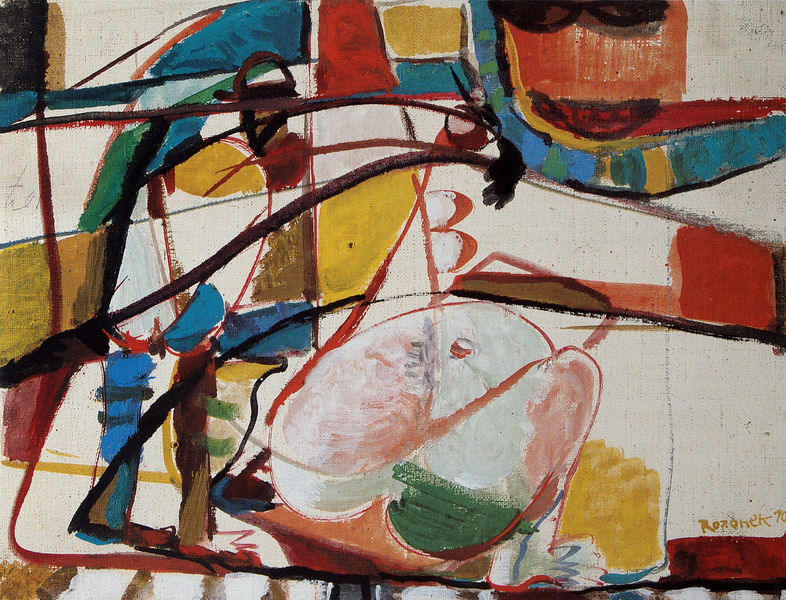
Titel: Erotikon II
Künstler: Eleonora Rozanek
Standort: München
Institution: Städtische Galerie im Lenbachhaus
Schlagwörter: blau, gemälde, haut, kopf, körper, mann, vogel, weiß, gelb, grün, komposition, ocker, bewegung, braun, brust, bunt, busen, frau, hut, mund, orange, schwarz, rose, rot, muster, arme, augen, gesicht, mensch, signatur, feld, felder, auge, figur, kind, gebeugt, rosa, kreis, chaos, beine, lächeln, füße, wellen, moderne, abstrakt, fläche, flächen, modern, formen, linien, naiv, duktus, nabel, bauch, bauchnabel, striche, abstraktion, rechtecke, lachen, blautöne, linie, farbflächen, kontur, form, brille, konturen, strich, wei0, ecken, quadrate, gebiss, zähne, männchen, farbfelder, kreisförmig, quadrat, vierecke, teile, körperteile, überschneidung, kindlich, linen, flächenaufteilung, kächeln, liien, nikolaus, ockerfarben, ovulusartig, rodenko, roronek, rozanek, sonnenbrille, stignatur, surcheinander, zusammenspiel